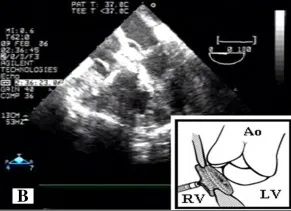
Technical aspects of the preventricular device implantation technique. B. Opening of the right hemiumbrella on the right side of the ventricular septal defect.
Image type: radiology (ultrasound)